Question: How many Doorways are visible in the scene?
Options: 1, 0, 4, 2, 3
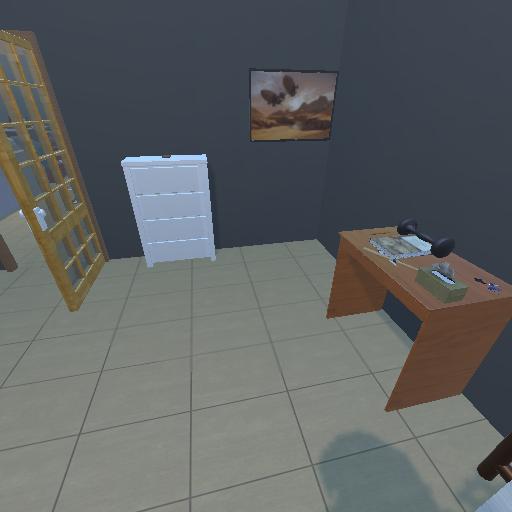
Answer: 1